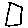
Label: square